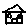
Label: house